Aerial crown-view tile of a tropical tree (Barro Colorado Island, Panama), acquired 20250818:
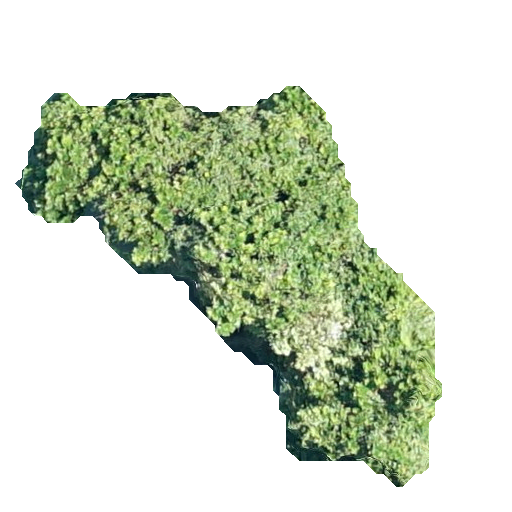
Species: Anacardium excelsum
GBIF accepted scientific name: Anacardium excelsum
Crown area: 122.298 m²